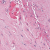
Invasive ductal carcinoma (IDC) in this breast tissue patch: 0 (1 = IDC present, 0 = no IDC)